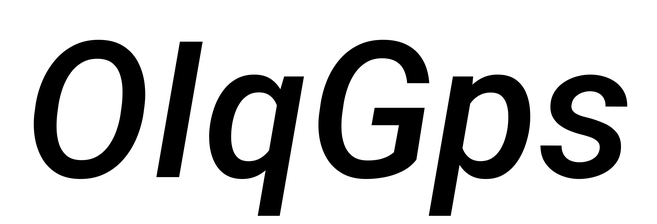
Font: Roboto-Italic_Medium_Italic